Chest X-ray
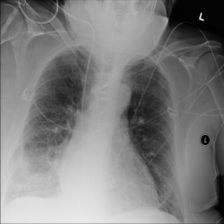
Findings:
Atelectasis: negative
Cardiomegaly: negative
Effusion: negative
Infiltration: positive
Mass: negative
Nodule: negative
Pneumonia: negative
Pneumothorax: negative
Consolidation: negative
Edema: negative
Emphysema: negative
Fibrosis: negative
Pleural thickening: negative
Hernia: negative